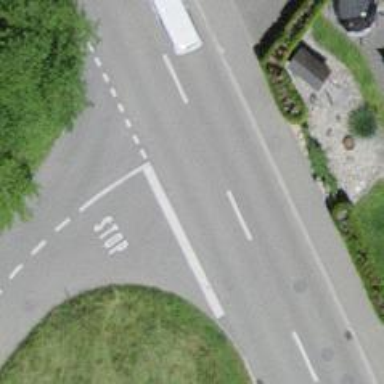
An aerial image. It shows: Road with stop sign.